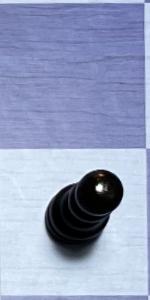
Label: Pawn_Black